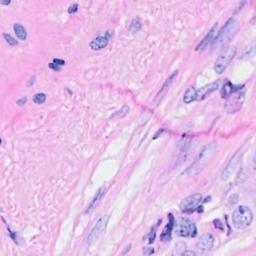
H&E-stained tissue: Breast